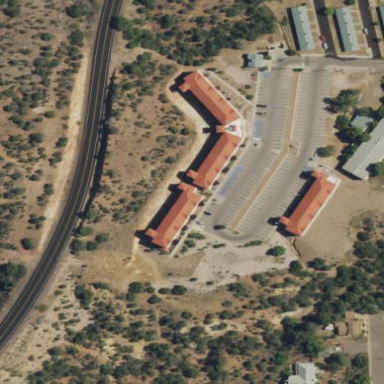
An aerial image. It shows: Dormitory building.